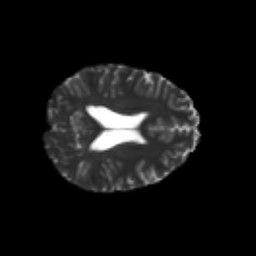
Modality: T2w
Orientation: axial
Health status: healthy
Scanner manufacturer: philips
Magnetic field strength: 3 T
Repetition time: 6.964 s
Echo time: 0.092 s